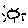
Label: sun